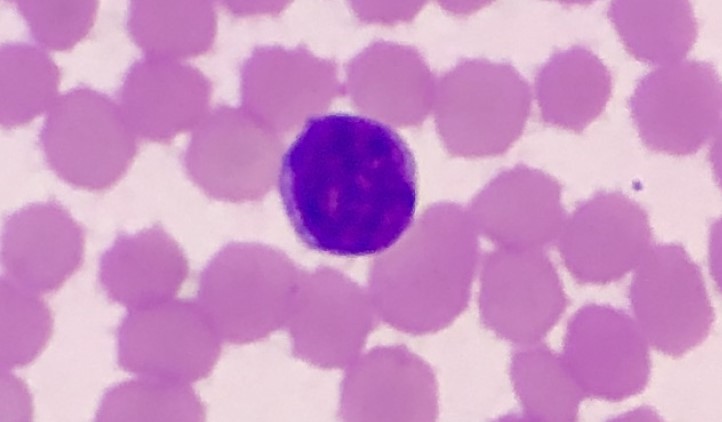
White blood cell type: Lymphocyte